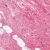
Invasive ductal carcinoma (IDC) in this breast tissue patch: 0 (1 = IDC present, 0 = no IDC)